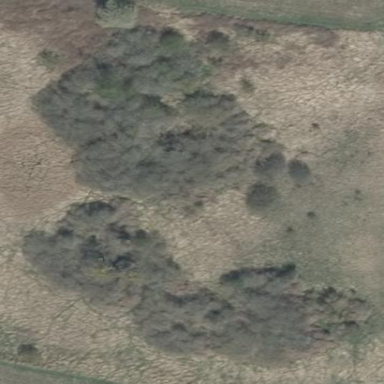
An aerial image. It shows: Landscape covered with heath.